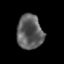
Tissue: prostate
Cell type: T cells
Senescence score: 0.3414
Nuclear area (px): 870
Mean DAPI intensity: 93.253